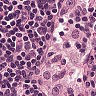
Metastatic tissue present: no